Field crop: tomato
Growth stage: 1
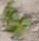
Species: portulaca